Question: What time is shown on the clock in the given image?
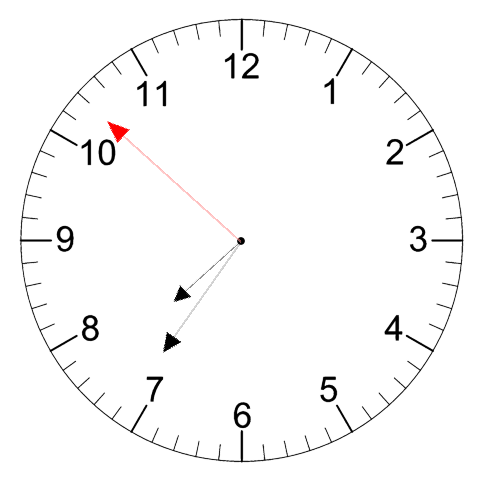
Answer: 07:35:52